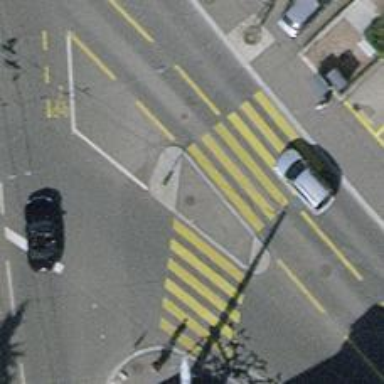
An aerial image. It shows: Uncontrolled zebra crossing with marked island on the road.